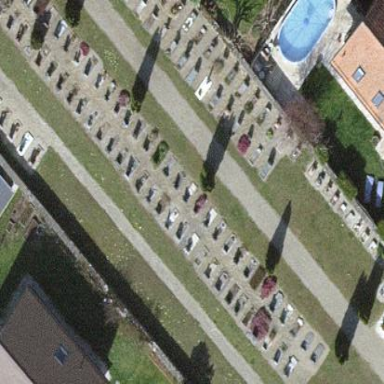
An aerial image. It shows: Cemetery.